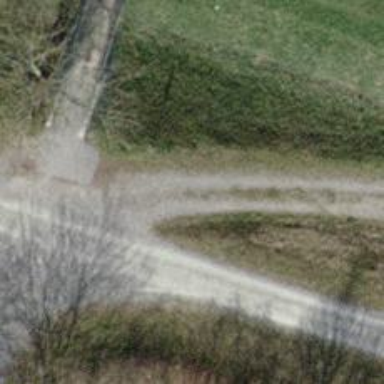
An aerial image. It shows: Grass track with Grade 4 tracktype.